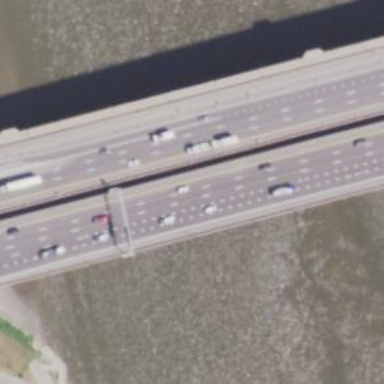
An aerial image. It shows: Motorway junction.